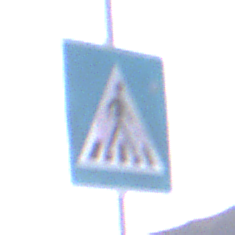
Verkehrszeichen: FussgaengerueberwegLinks
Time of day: Dusk
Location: Outdoor (Nature)
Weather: Clear
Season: NotSpecified
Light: Natural